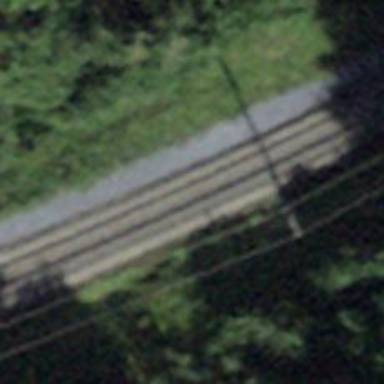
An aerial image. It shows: Narrow gauge railway with electrified contact lines.